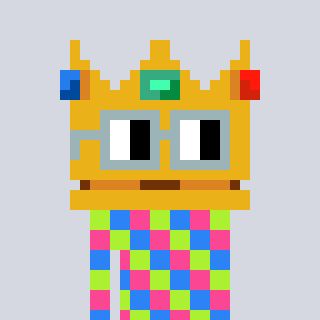
a pixel art character with square dark gray glasses, a crown-shaped head and a bege-colored body on a cool background